Question: Is it possible implement fragment to 'ListView' item?
Finally, I would like to achieve this effect. Maybe there are other solutions I do not know about?

To be honest, I experiment a little bit. In that case, I wanna just make something like card with two sides. When you click current just hide one and show second.
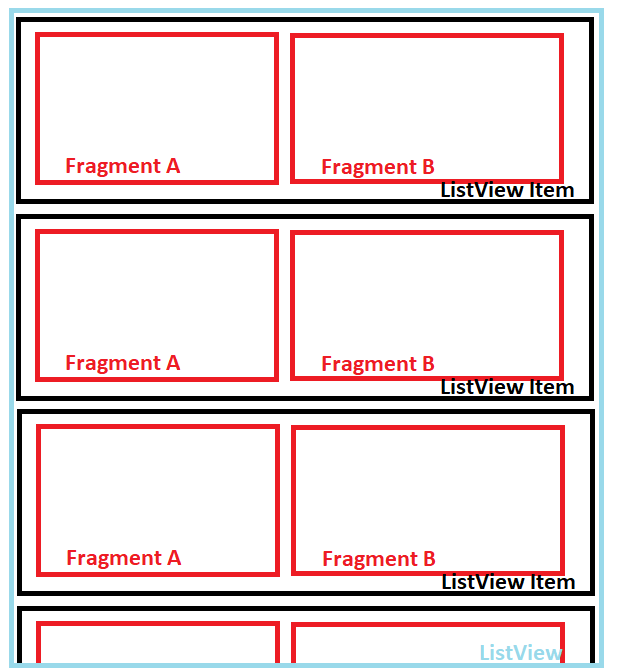
Answer: IMHO, this is a very bad aproach. Each fragment has its own lifecycle and given that ListView behaviour, you will have to manage the fragment's reuse (view holder pattern). The result risk to be very painful to maintain.
In this case, you should consider to use a <URL> as replacement to fragments.